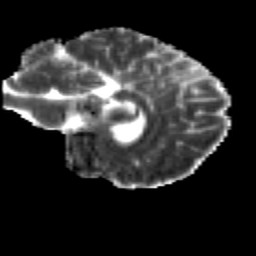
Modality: MD
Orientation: sagittal
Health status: healthy
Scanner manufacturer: siemens
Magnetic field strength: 3 T
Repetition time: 12 s
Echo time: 0.092 s